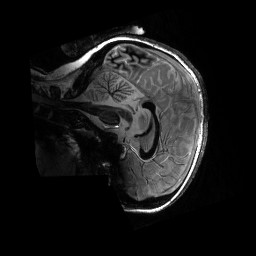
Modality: T1w
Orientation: sagittal
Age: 26
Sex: female
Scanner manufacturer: siemens
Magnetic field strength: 6.98 T
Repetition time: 4.5 s
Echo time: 0.00337 s